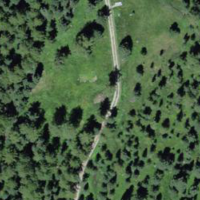
EUNIS habitat code: 43
Species observed at this site:
Arnica montana
Rumex alpinus